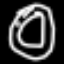
Label: donut